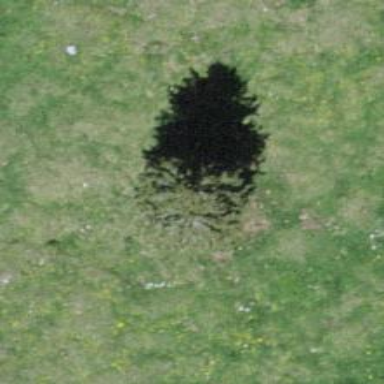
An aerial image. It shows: Needle-leaved tree in natural setting.